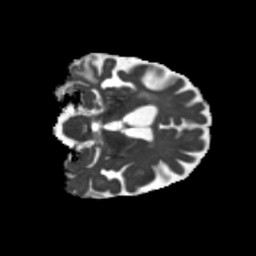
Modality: MD
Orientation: coronal
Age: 68
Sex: female
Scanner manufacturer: siemens
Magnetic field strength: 3 T
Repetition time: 5.25 s
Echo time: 0.08 s